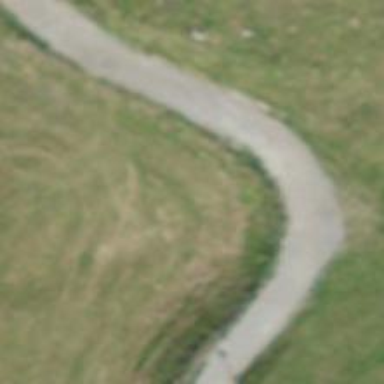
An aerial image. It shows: Culvert tunnel.